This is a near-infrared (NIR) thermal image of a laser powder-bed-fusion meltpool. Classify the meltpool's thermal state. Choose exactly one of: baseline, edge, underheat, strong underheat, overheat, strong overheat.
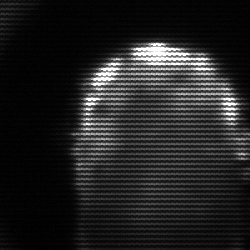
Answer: baseline